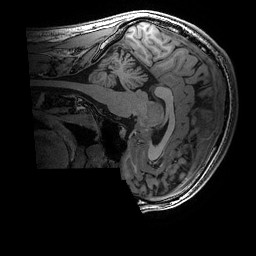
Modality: T1w
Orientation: sagittal
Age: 21
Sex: male
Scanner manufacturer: ge
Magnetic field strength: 3 T
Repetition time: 0.007 s
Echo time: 0.00342 s